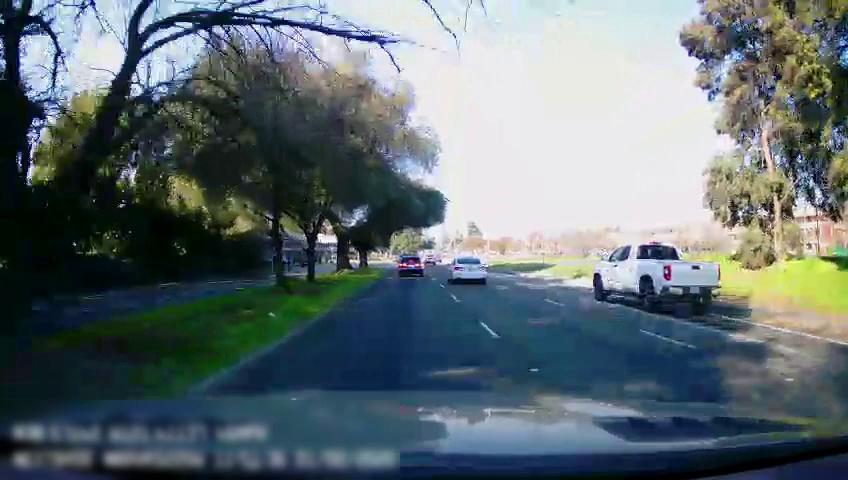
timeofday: Day
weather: Sunny
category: Drivable Space
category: Drivable Space
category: Vehicles | Truck
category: Vehicles | Car
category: Vehicles | SUV
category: Lanes | Current Lane
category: Lanes | Alternate Lane
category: Lanes | Alternate Lane